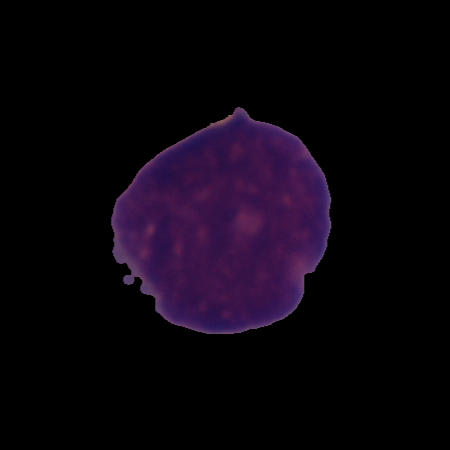
Label: cancer